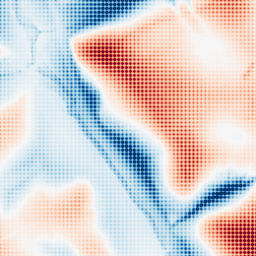
Category: trend_removal
Decomposition family: local_polynomial
Decomposition parameters: window_size: 101
degree: 1
Upsampling method: sinc_blackman
Upsampling parameters: scale: 4
kernel_size: 4
Upsampling scale: 4